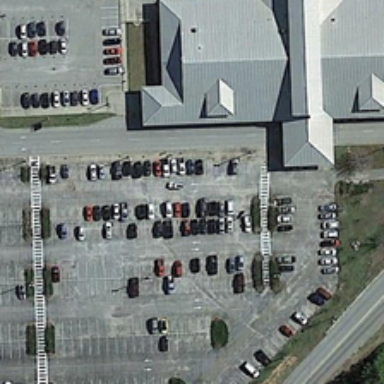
Beside a road  there is a grey roof building and a parking lot with cars .